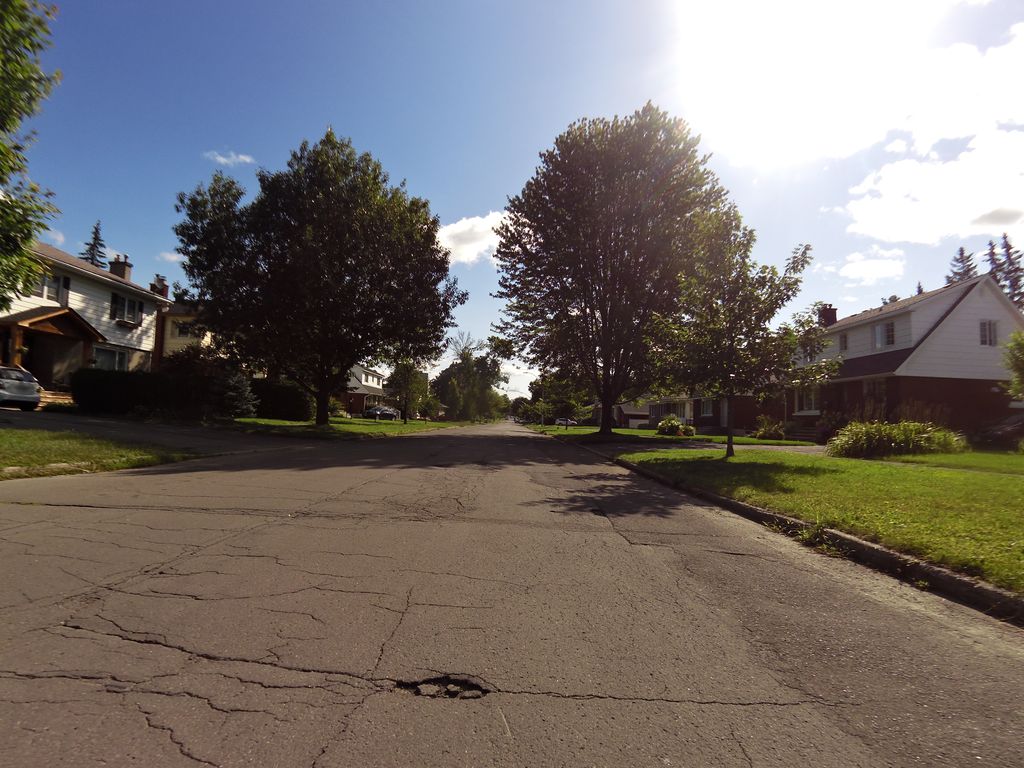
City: ottawa-gatineau